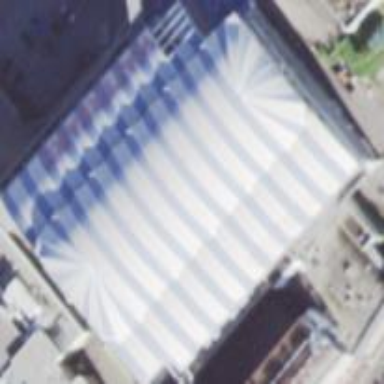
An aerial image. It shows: Building with dome-shaped roof.